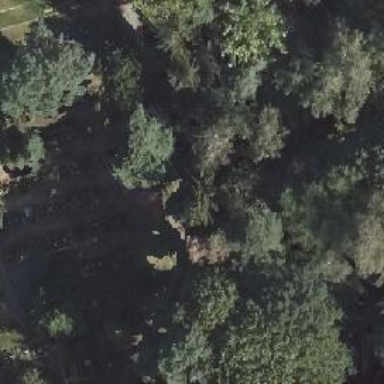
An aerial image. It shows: View of cemetery with graves.